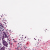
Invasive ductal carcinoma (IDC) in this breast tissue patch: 0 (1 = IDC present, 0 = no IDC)